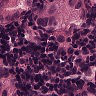
Metastatic tissue present: yes